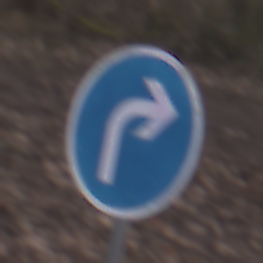
Verkehrszeichen: VorgeschriebeneFahrtrichtungRechts
Umgebung: Outdoor, Nature
Tageszeit: MorningAfternoon
Wetter: Overcast
Licht: Natural
Jahreszeit: Autumn
Kontrast: LowContrast